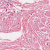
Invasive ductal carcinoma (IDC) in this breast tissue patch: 0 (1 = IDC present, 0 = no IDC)